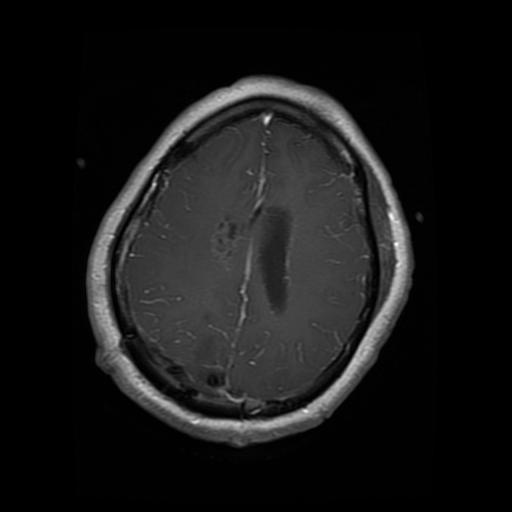
Label: glioma